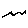
Label: zigzag